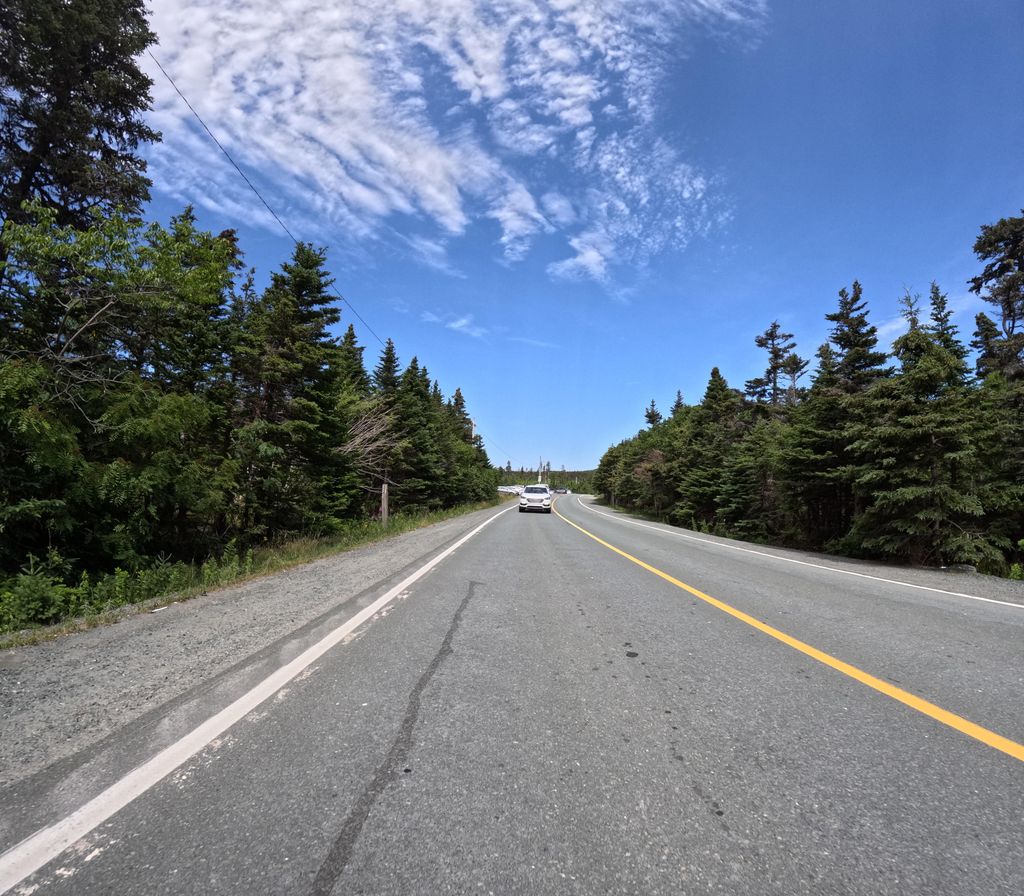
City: st_johns